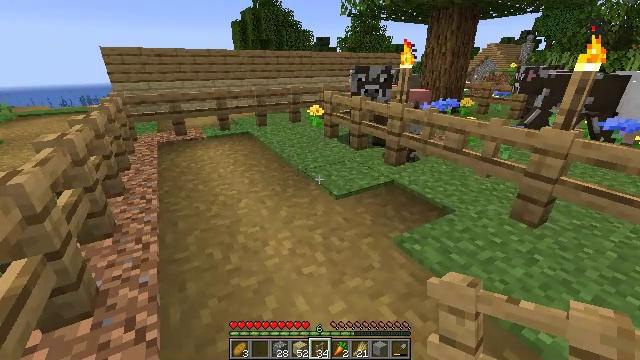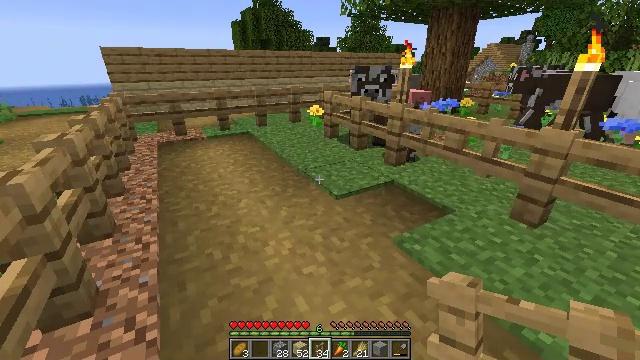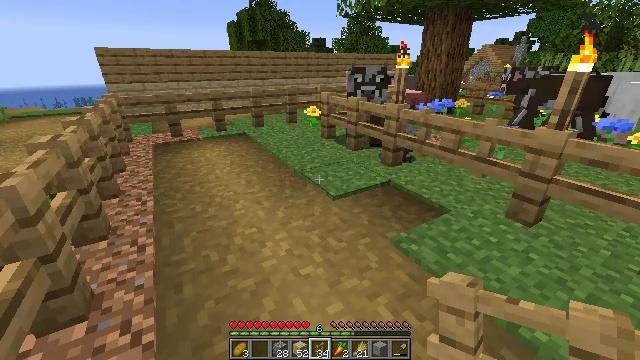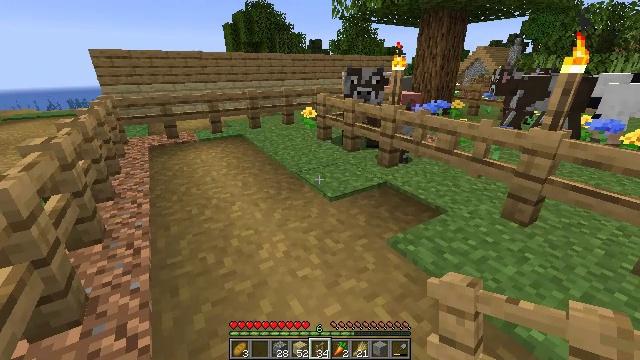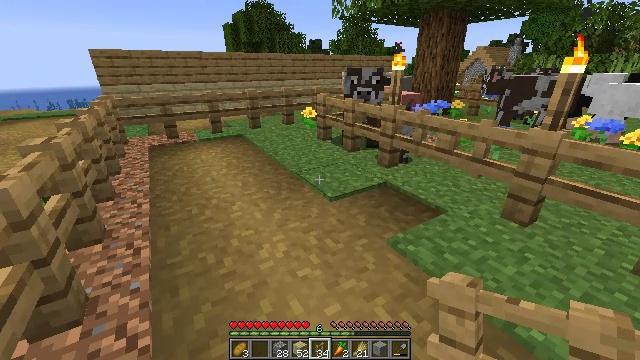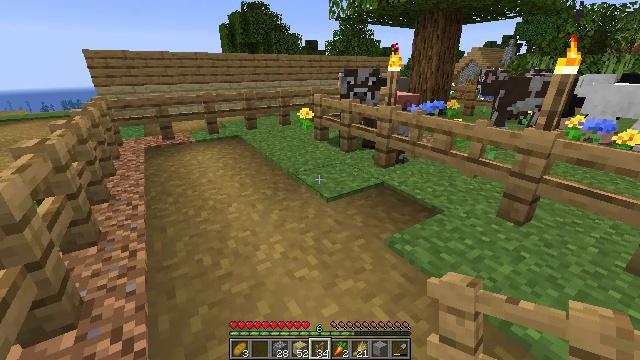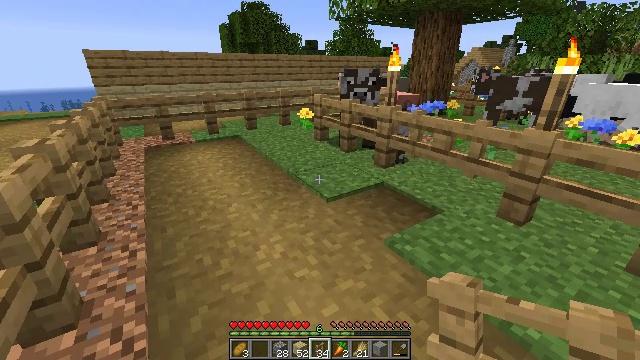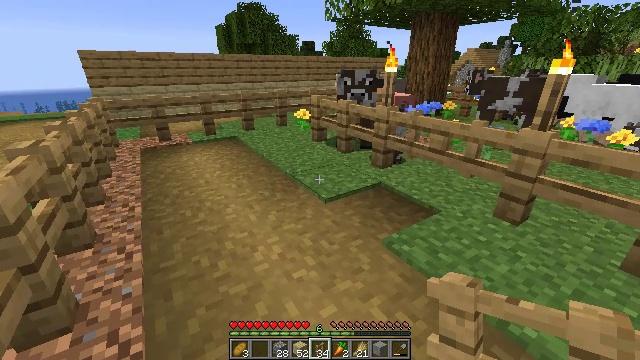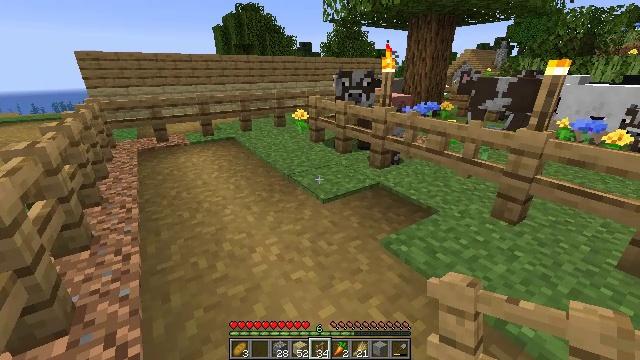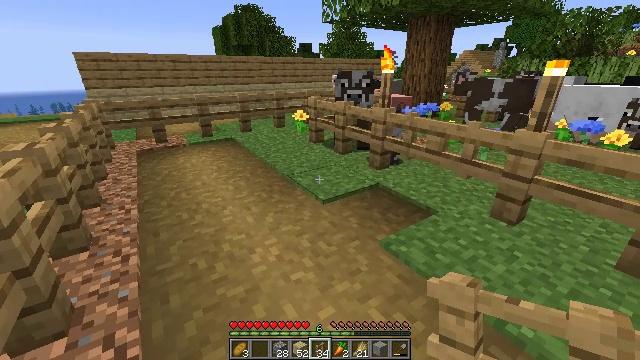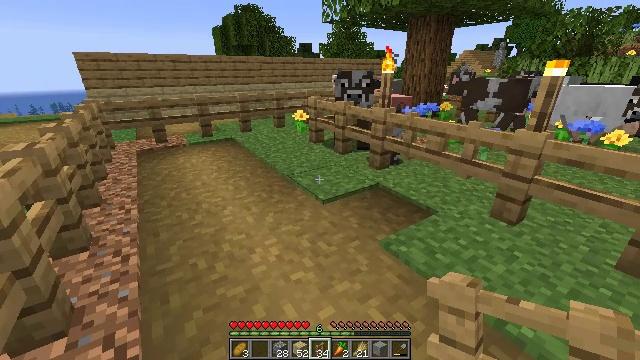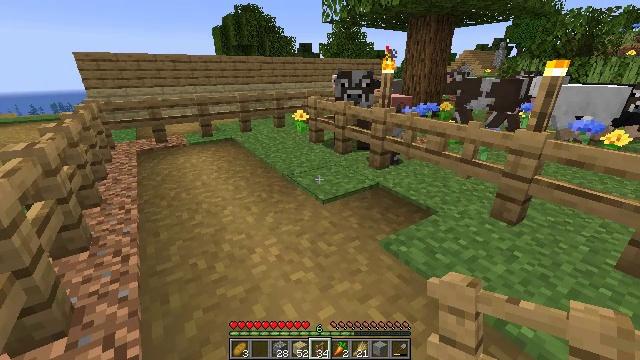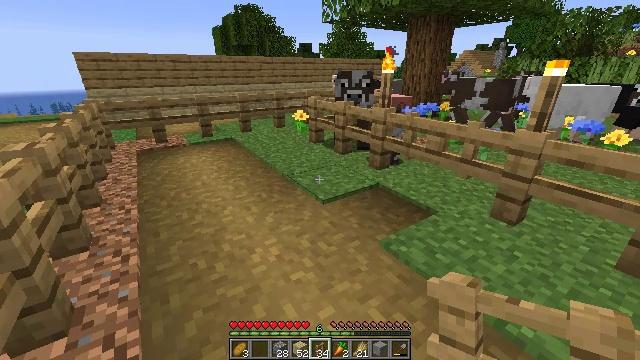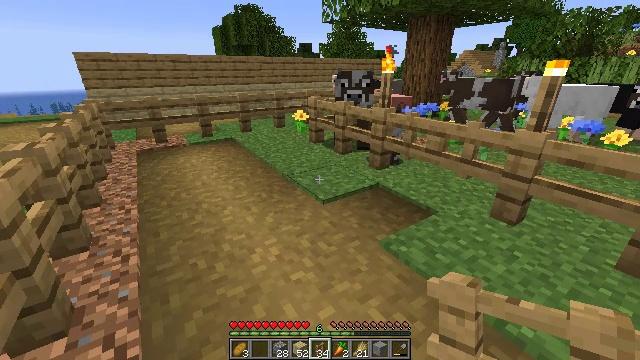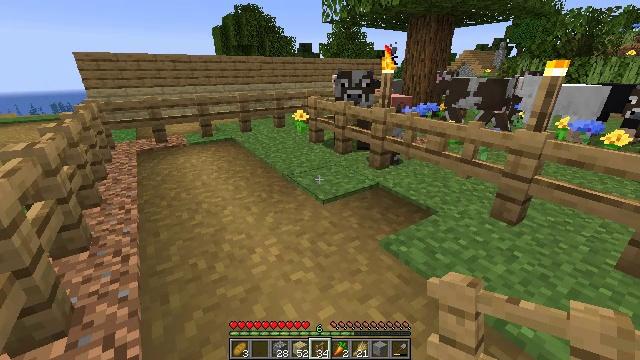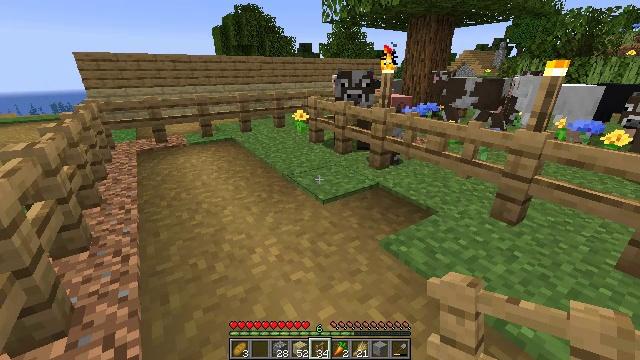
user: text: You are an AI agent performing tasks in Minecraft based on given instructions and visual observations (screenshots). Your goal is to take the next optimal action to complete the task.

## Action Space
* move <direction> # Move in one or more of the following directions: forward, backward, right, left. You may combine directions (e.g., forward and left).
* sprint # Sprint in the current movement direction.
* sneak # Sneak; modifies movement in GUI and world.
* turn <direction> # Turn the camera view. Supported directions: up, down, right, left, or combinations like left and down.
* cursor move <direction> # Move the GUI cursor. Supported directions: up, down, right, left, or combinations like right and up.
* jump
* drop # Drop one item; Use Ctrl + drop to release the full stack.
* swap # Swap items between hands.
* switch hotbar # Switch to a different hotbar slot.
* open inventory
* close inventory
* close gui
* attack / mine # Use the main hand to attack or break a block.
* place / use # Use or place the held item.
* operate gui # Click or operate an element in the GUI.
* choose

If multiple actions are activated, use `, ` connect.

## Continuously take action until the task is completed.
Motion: motion action
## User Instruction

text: Gather the oak fence pieces.
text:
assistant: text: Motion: no_op
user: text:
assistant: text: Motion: no_op
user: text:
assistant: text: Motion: no_op
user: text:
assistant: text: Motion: no_op
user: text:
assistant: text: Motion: no_op
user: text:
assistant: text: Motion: no_op
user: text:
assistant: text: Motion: no_op
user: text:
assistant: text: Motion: no_op
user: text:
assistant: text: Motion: no_op
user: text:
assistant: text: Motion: no_op
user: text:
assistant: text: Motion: no_op
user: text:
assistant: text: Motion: no_op
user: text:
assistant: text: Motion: no_op
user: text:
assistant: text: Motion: no_op
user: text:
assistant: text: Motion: no_op
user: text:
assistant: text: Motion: no_op
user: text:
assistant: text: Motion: no_op
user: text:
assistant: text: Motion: no_op
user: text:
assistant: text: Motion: no_op
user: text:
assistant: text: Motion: no_op
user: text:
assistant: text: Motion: no_op
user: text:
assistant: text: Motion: no_op
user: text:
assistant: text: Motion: no_op
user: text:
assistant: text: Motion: no_op
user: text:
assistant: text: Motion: no_op
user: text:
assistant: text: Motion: no_op
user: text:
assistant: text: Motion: no_op
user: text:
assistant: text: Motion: no_op
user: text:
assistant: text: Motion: no_op
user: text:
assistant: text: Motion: no_op